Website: walmart
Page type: store-pickup
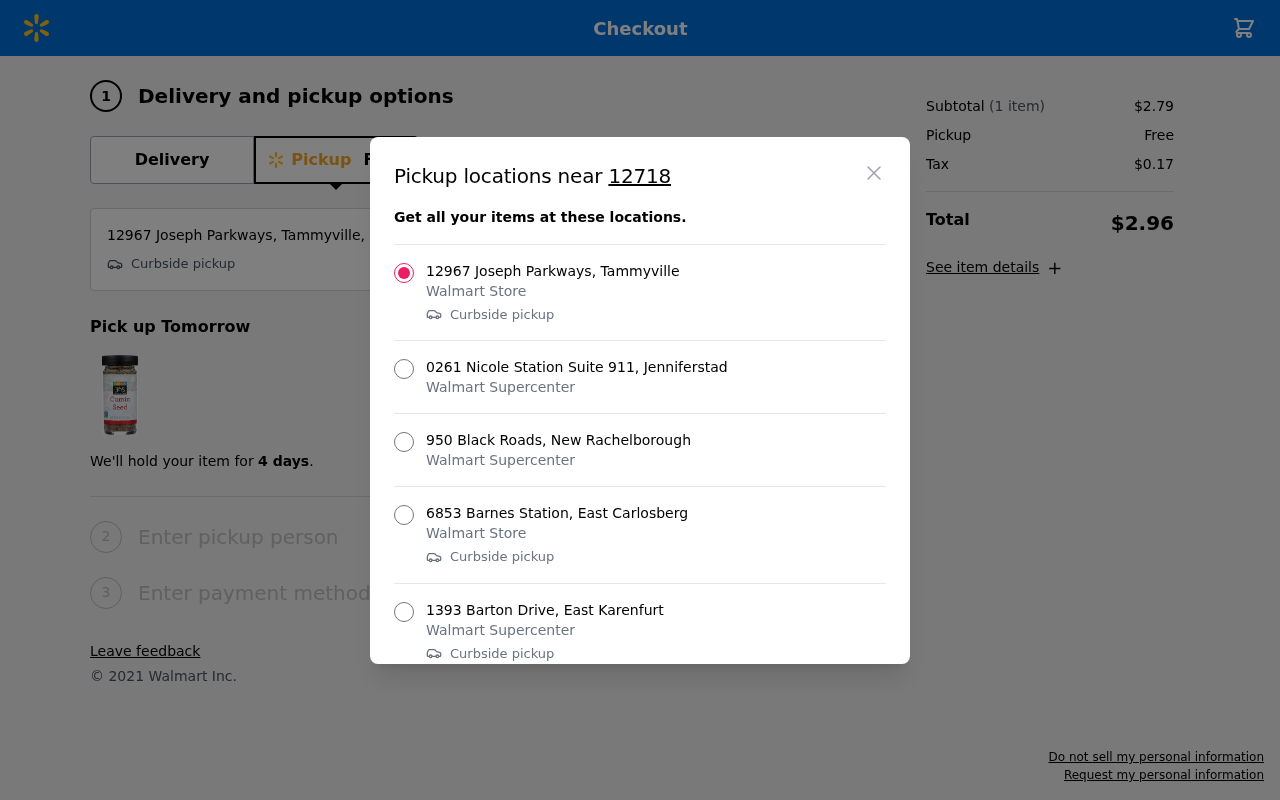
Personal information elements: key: PII_LOCATION1_CITY
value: Tammyville
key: PII_LOCATION1_STREET
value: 12967 Joseph Parkways
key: PII_LOCATION2_CITY
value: Jenniferstad
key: PII_LOCATION2_STREET
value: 0261 Nicole Station Suite 911
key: PII_LOCATION3_CITY
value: New Rachelborough
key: PII_LOCATION3_STREET
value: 950 Black Roads
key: PII_LOCATION4_CITY
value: East Carlosberg
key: PII_LOCATION4_STREET
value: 6853 Barnes Station
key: PII_LOCATION5_CITY
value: East Karenfurt
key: PII_LOCATION5_STREET
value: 1393 Barton Drive
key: PII_POSTCODE
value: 12718
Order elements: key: ORDER_NUM_ITEMS
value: (1 item)
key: ORDER_SUBTOTAL
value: $2.79
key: ORDER_SHIPPING_COST
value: Free
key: ORDER_TAX
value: $0.17
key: ORDER_TOTAL
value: $2.96